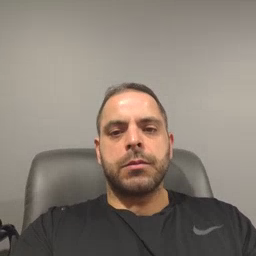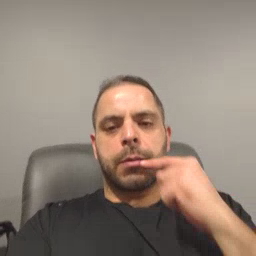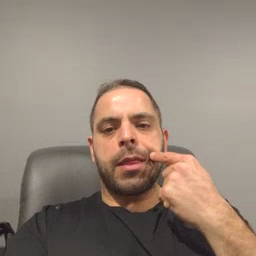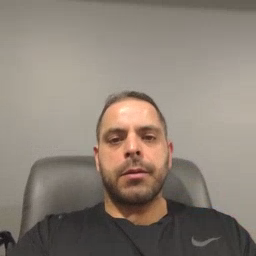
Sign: smile